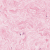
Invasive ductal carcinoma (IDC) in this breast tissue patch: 0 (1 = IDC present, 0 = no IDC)